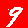
Digit: 9